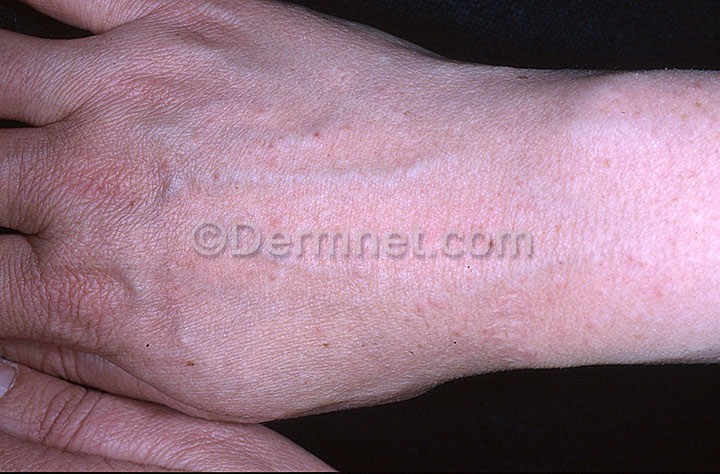
Disease: Light Diseases and Disorders of Pigmentation